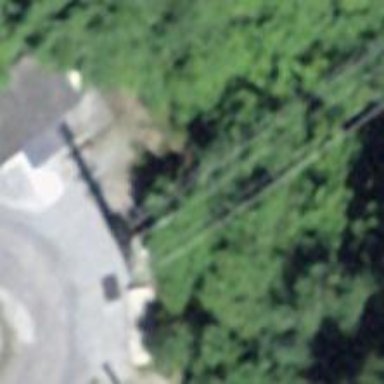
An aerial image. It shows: Power pole.